Question: I am trying to add a notification icon, kind of like how iOS does it. I feel like I am so close, but I want the red '!' to be on the right side, and I can't figure out how... I've tried adding 'text-align:right;' to the outer '<div>' with no success. Does anyone know a better way to position it?
html code
'''
<form method="POST" class="form-inline">
<div style="">
<div class="notification-on">!</div>
<input type="submit" name="nav" class="pure-button button-secondary" value="Notifications" />
</div>
</form>
'''
CSS Code
'''
.notification-on{
position: fixed;
text-align: center;
color: white;
border-radius: 10px;
background-color: red;
width: 20px;
font-weight: bold;
}
'''
What I have so far:

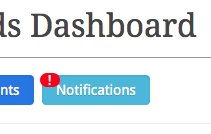
Answer: I'd suggest setting 'position: relative' to the parent 'div' and then using 'position: absolute' on the notification element, which allows it to be positioned relative to that parent 'div'; and using 'display: inline-block' to collapse the 'div' down to the size of its contents:
'''
div[style=""] {
position: relative;
display: inline-block;
}
.notification-on{
position: absolute;
top: -5px;
right: -5px;
text-align: center;
color: white;
border-radius: 10px;
background-color: red;
width: 20px;
font-weight: bold;
}
'''
<URL>.